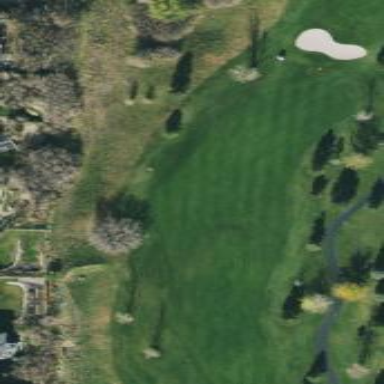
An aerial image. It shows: Golf fairway surrounded by grass in golf sport setting.